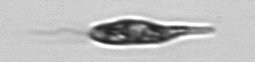
Label: Euglena